Question: Not at all sure that this is possible but on the off-chance, here is what I need:
- 100px high div with top and bottom border.- an unknown number of items within the div that are displayed horizontally within the top and bottom borders of the parent div.- Importantly, if more items are contained within the div that can fit horizontally, the div should continue with a new row of items below. This second row should also have the items displayed horizontally between the top and bottom borders of the parent div. I do not want the div to simply grow in height and start a new line because this will not allow the top and bottom borders to appear above and below each row of items.

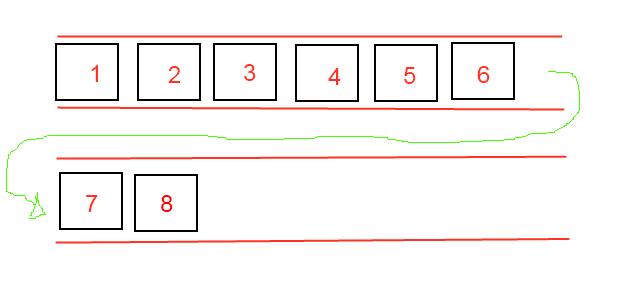
Answer: You can set the width of wrapper and put those blocks which are 100px high inside it.
Here is the example: <URL>
Code:
'''
<div class="wrapper">
<div class="myClass">1</div>
<div class="myClass">2</div>
<div class="myClass">3</div>
<div class="myClass">4</div>
<div class="myClass">5</div>
<div class="myClass">6</div>
<div class="myClass">7</div>
<div class="myClass">8</div>
<div class="myClass">9</div>
<div class="myClass">10</div>
</div>
'''
CSS:
'''
.wrapper {width: 600px;}
.myClass {
border-top: 1px solid #FF0000;
border-bottom: 1px solid #FF0000;
width: 100px;
height: 100px;
float:left;
margin-top: 5px;
}
div.myClass:last-child {
width: 100%;
}
'''
JS:
'''
var no = $('div.myClass').length;
var wlength = $('div.wrapper').width();
var length = $('div.myClass').width();
var tno = no*length;
while(wlength < tno)
tno=tno-wlength;
var mw = wlength+length-tno;
$('div.myClass').last().css('max-width',mw);
'''
By changing the width of wrapper, you can set the number of div blocks you wish in each row.
Edit: Added JS if the last element is to be extended for entire row.